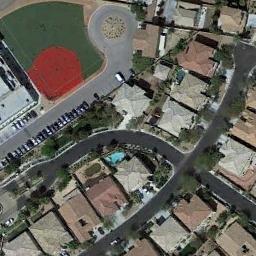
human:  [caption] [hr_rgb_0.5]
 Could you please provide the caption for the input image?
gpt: A baseball diamond is surrounded by many buildings .

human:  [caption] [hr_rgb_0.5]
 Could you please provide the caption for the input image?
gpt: There is a trail leading to this baseball field .

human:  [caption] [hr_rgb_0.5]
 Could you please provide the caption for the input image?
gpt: A baseball diamond next to a parking lot and the medium residential area beside .

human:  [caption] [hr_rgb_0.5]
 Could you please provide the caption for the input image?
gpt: There is a baseball diamond in the grass along the roads with many houses .

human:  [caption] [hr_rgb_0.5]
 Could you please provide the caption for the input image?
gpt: Some buildings are next to  the  baseball diamond .